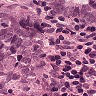
Metastatic tissue present: yes